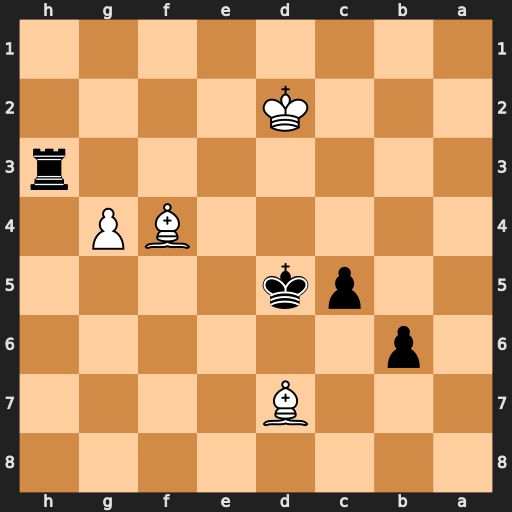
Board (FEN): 8/3B4/1p6/2pk4/5BP1/7r/3K4/8
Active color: b
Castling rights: -
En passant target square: -
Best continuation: Ke4 Bc7 Rd3+ Kc2 Rxd7